Interaction volume radius: 10 \u00c5
Interaction volume height: 10 \u00c5
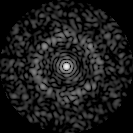
Disorder parameter: 0.8333